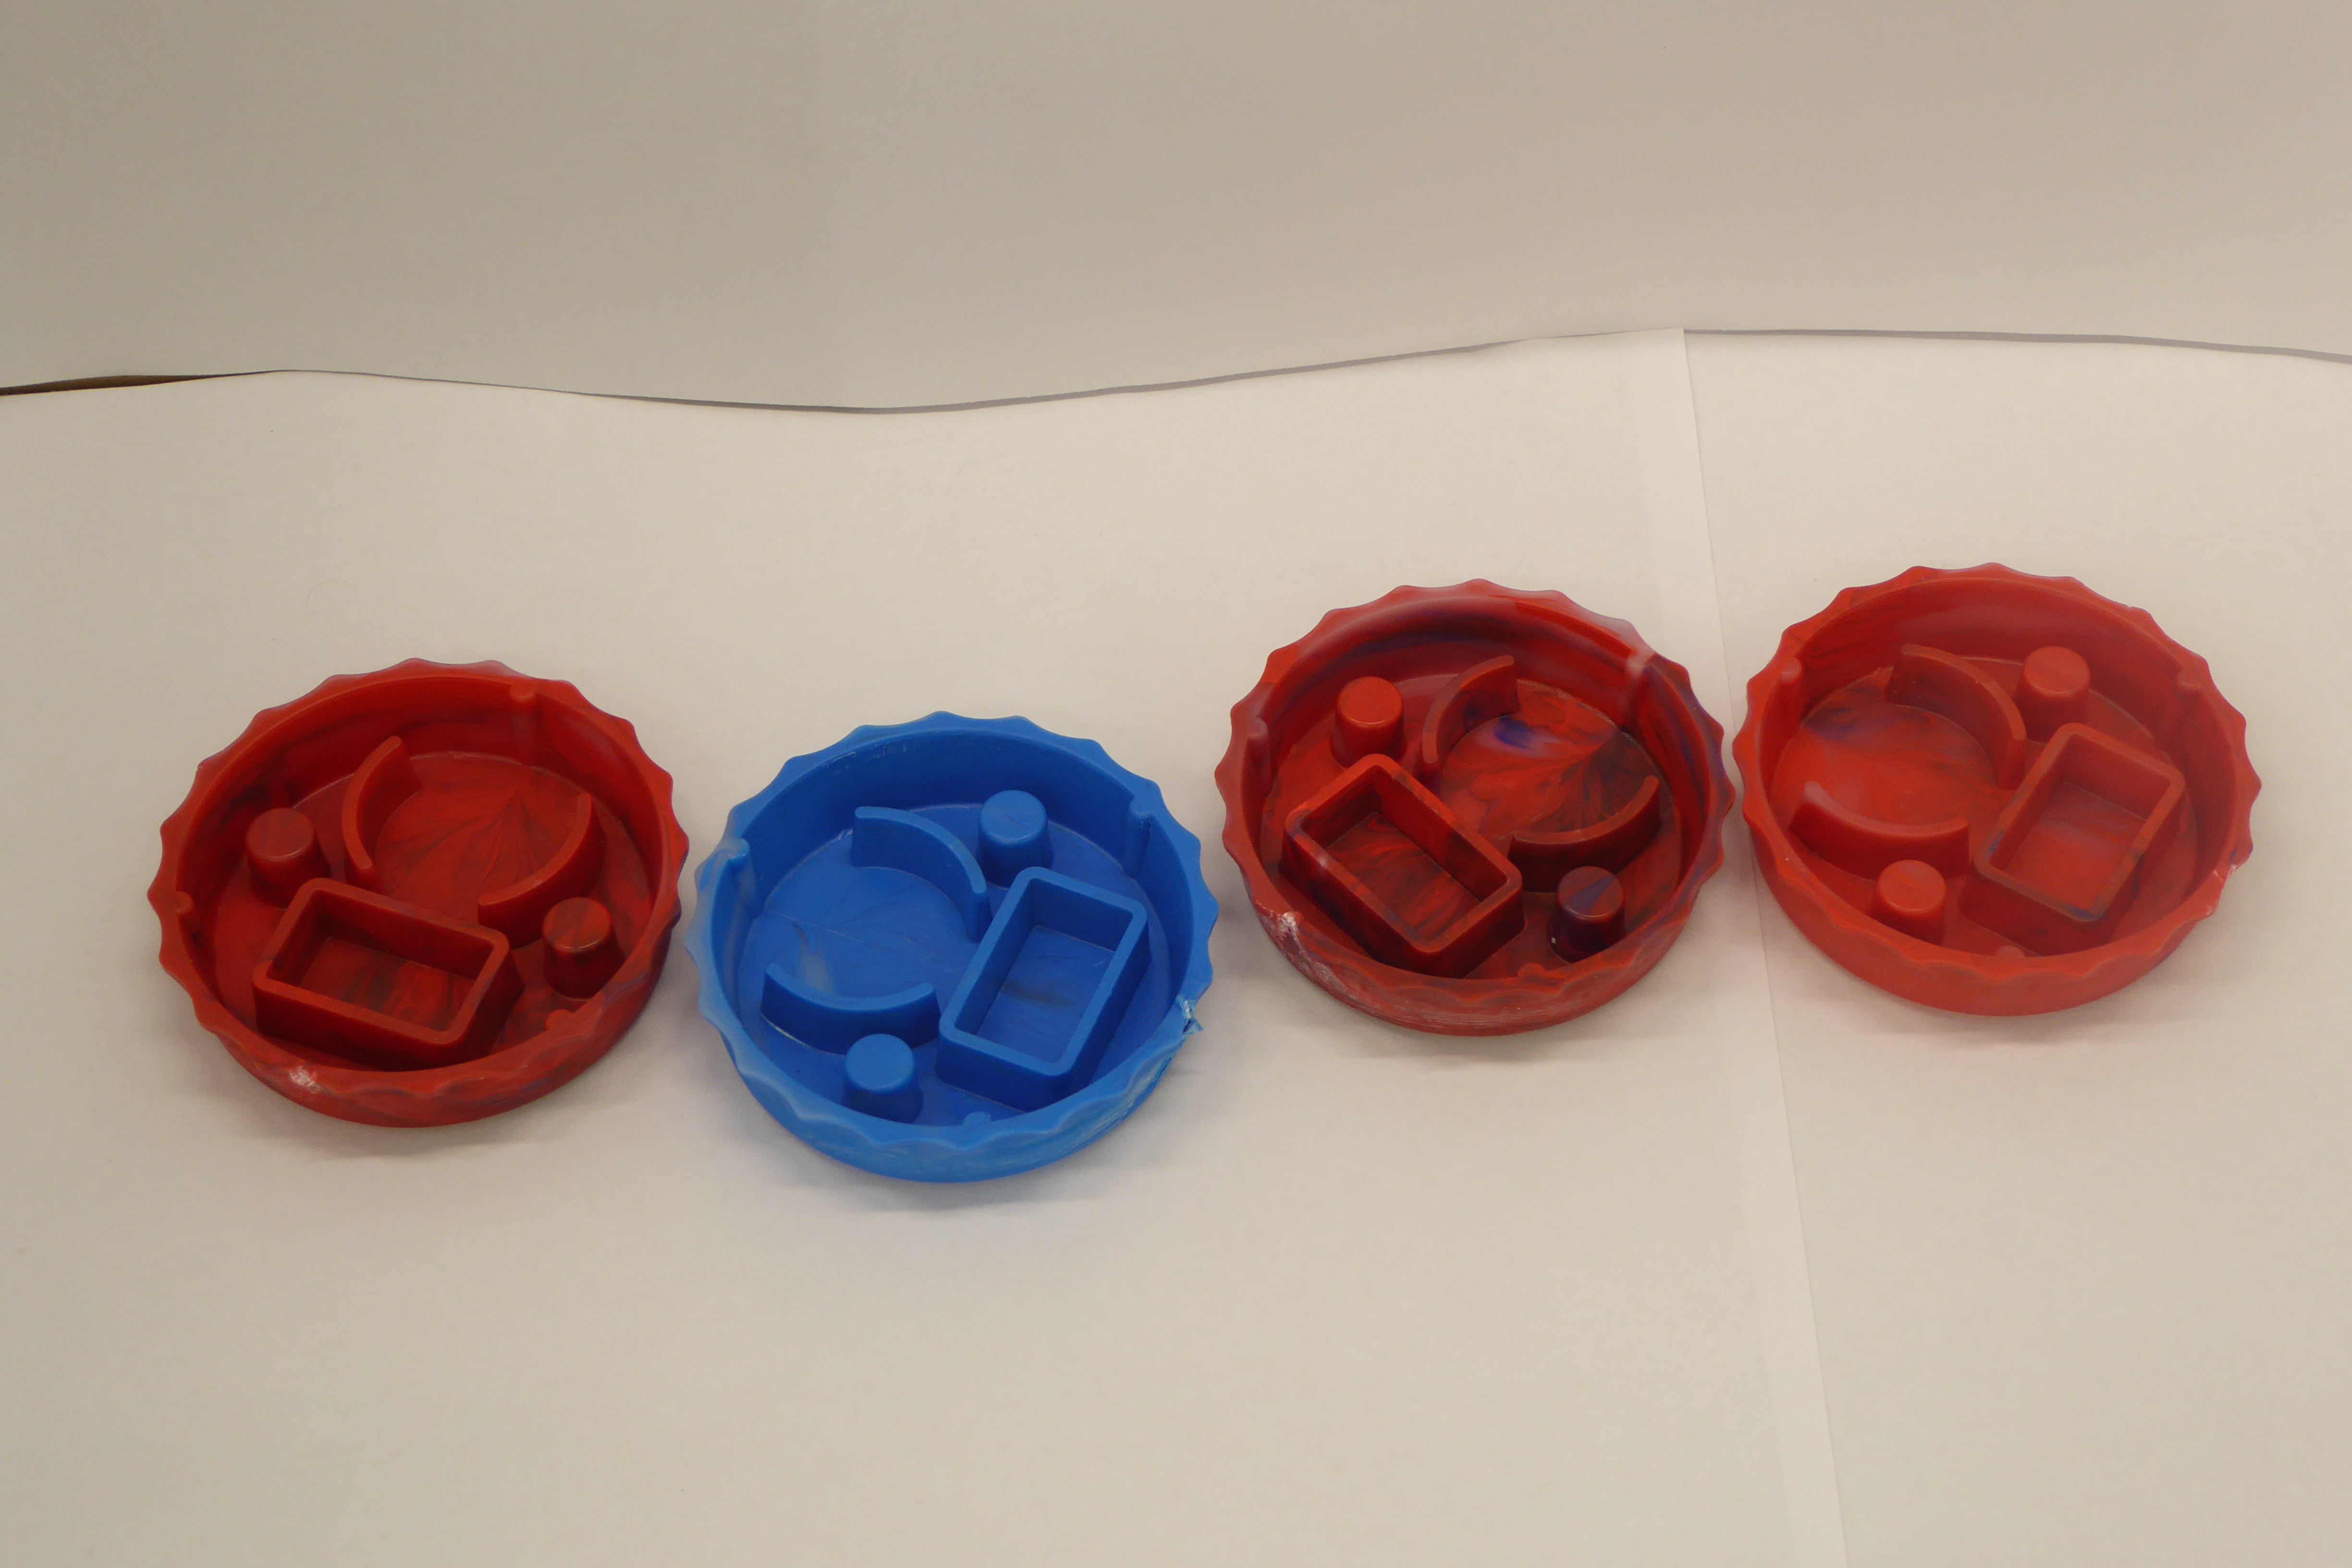
Label: Bottle Opener - Cover